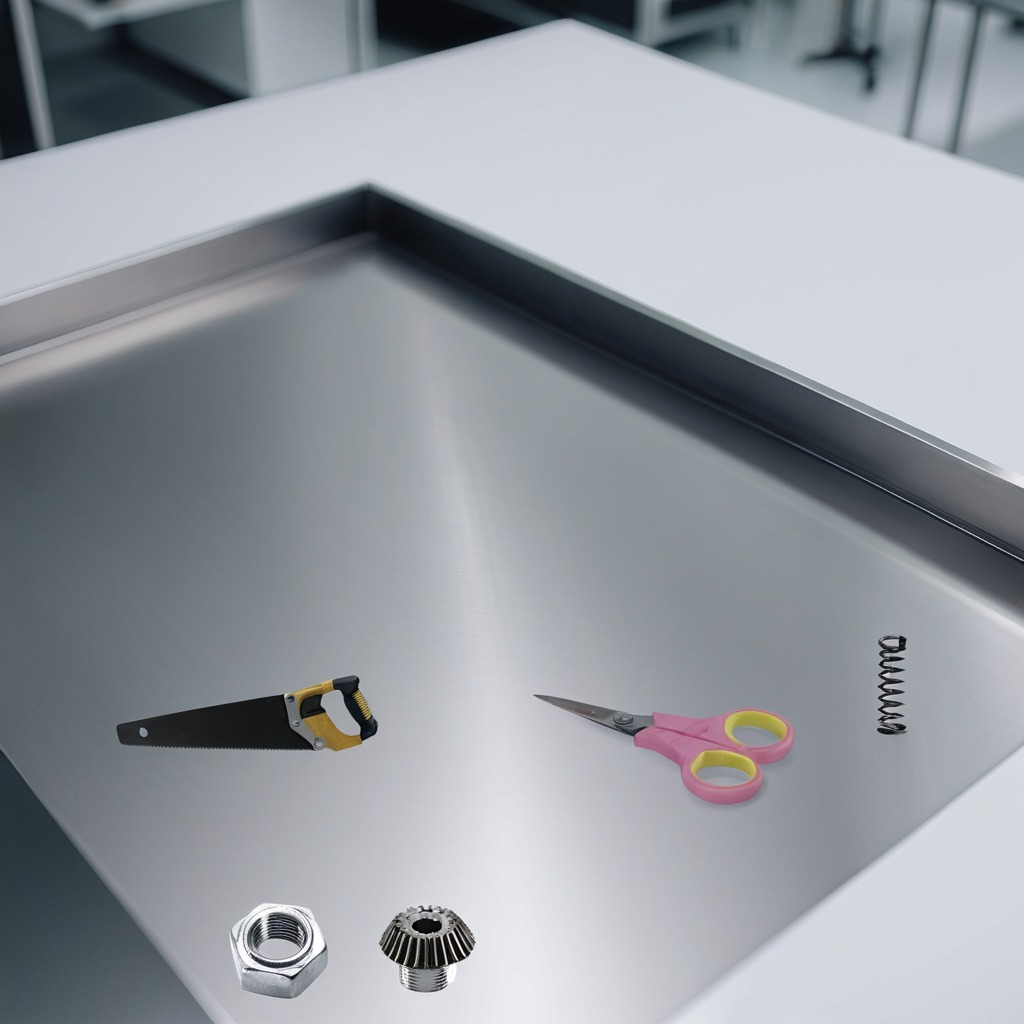
A steel gear with teeth, a coiled metal spring, a handheld metal saw, a metal nut, and a pair of scissors are lying on a stainless steel table in a high-end prototyping lab.